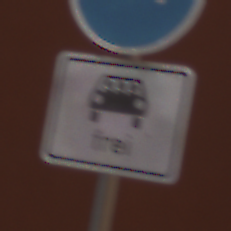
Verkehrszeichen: MehrfachbesetzePersonenkraftwagenFrei
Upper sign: Busssonderstreifen
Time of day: MorningAfternoon
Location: Outdoor (Urban)
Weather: Clear
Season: NotSpecified
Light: Natural